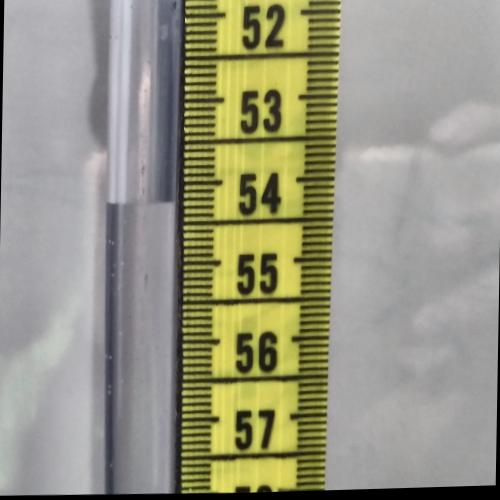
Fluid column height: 54.2 cm